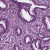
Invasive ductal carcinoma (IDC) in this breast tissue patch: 1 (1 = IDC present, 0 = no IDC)